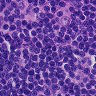
Metastatic tissue present: no